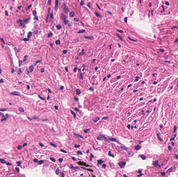
Tumor epithelial tissue: no
Tumor-associated stroma tissue: no
Normal tissue: yes